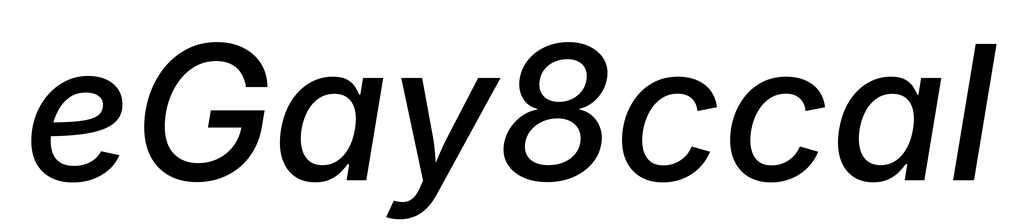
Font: Inter-Italic_Medium_Italic